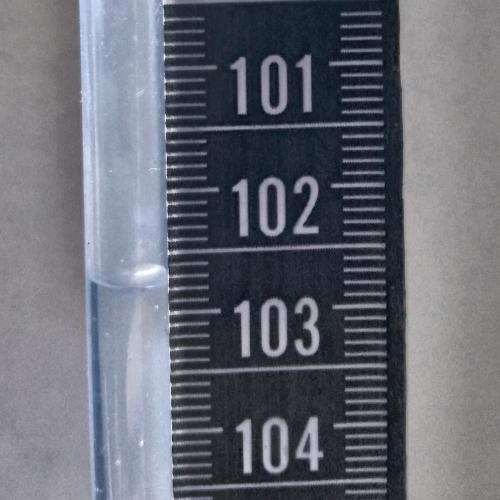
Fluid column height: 102.8 cm